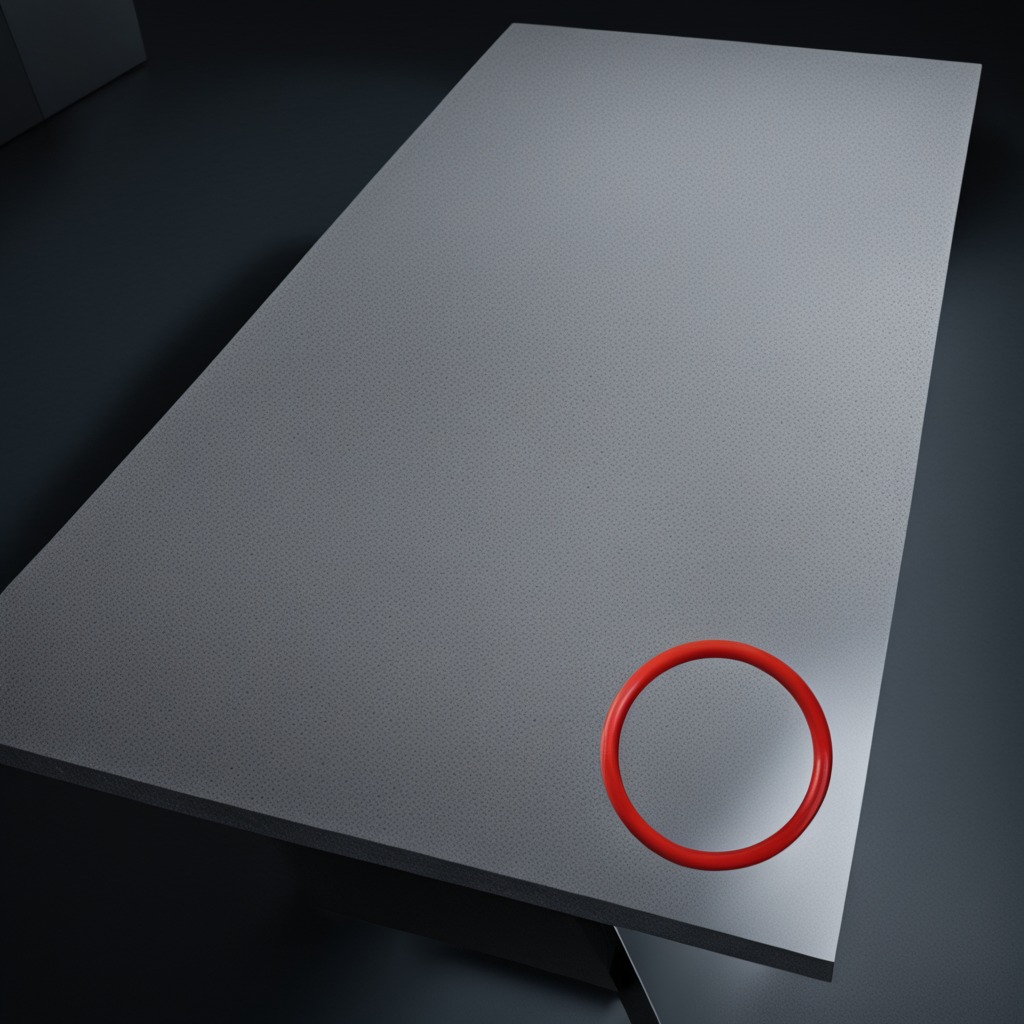
A rubber O-ring is lying on the clean granite table inside a workshop at night.